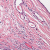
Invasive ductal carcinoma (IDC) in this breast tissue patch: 1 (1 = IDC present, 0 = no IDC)